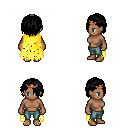
a pixel art fantasy rpg character, female body template, human, dark skin, yellow tattered cape, teal pants, black bangs hairstyle, bronze tiara, four views (front, back, left, right), 2x2 character sprite sheet, small pixel art, hard edges, no anti-aliasing